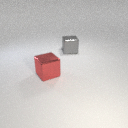
large gray metal cube behind large red metal cube